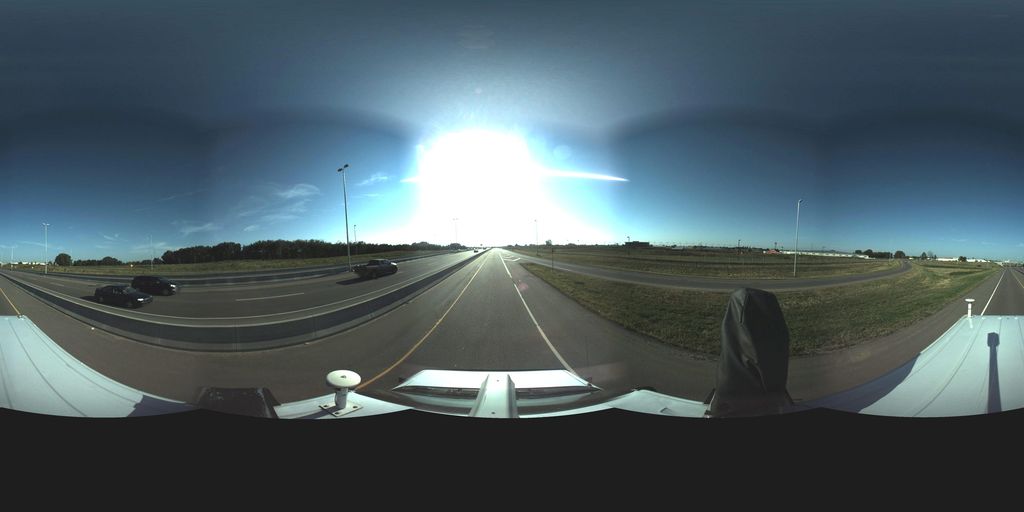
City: saskatoon